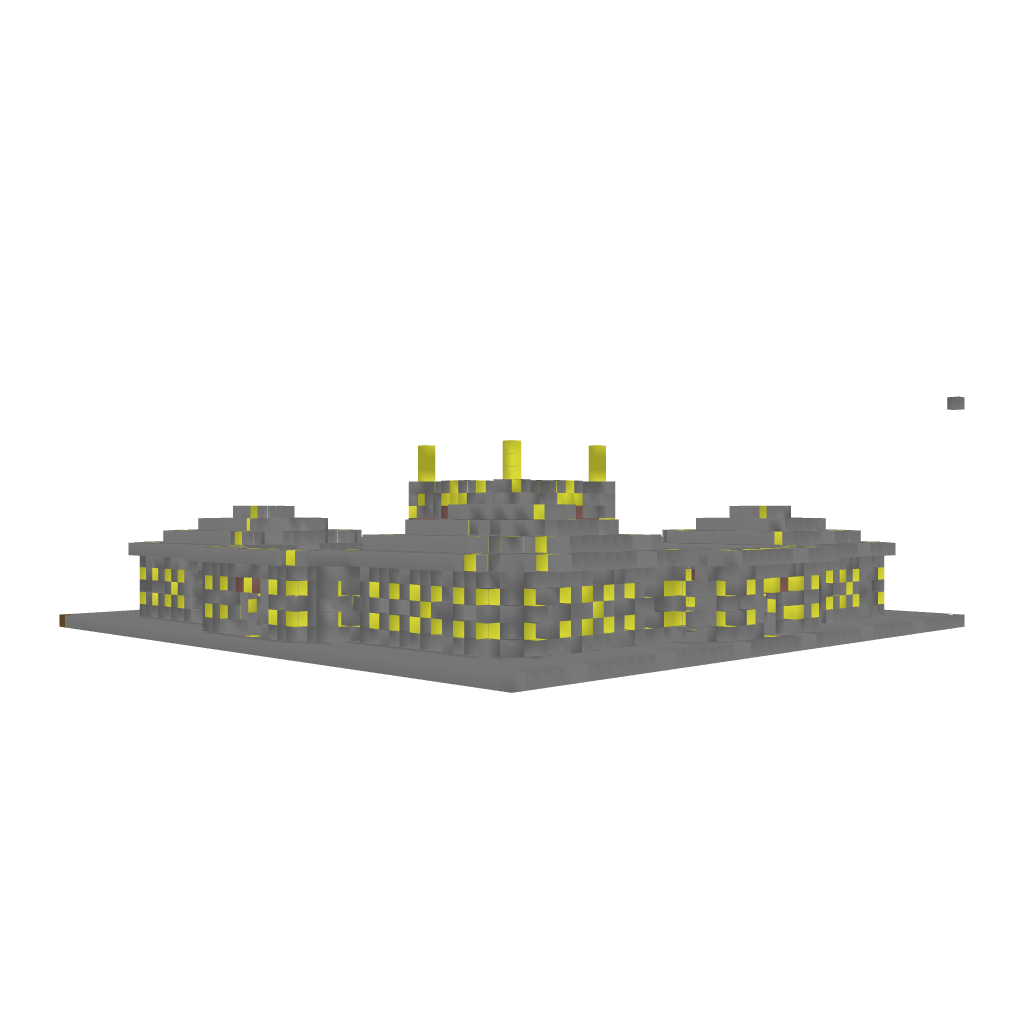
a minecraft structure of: Server Spawn Collection (6 Spawns!) good quality